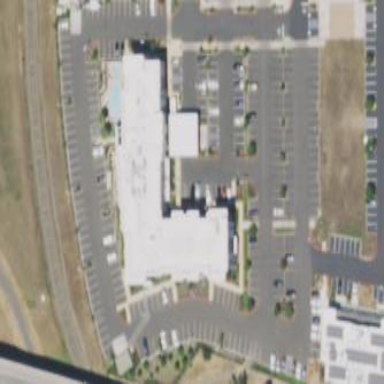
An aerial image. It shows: Hotel building.